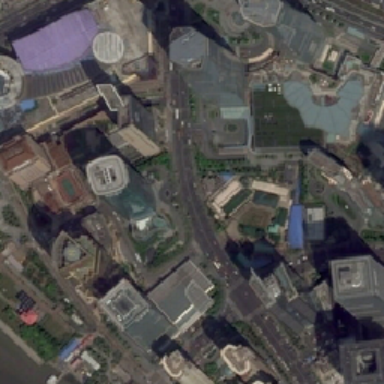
Big trees were planted near the building .